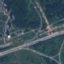
Land use / land cover class: Highway